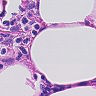
Metastatic tissue present: no